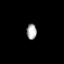
Tissue: prostate
Cell type: Myeloid cells
Senescence score: 0.6851
Nuclear area (px): 152
Mean DAPI intensity: 170.145